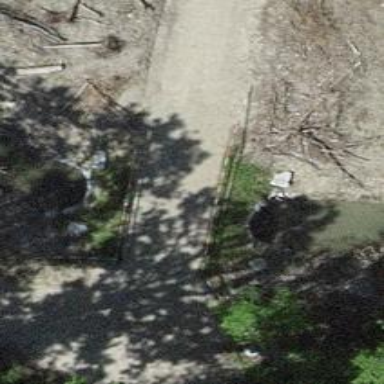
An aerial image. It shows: Culvert tunnel.